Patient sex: M
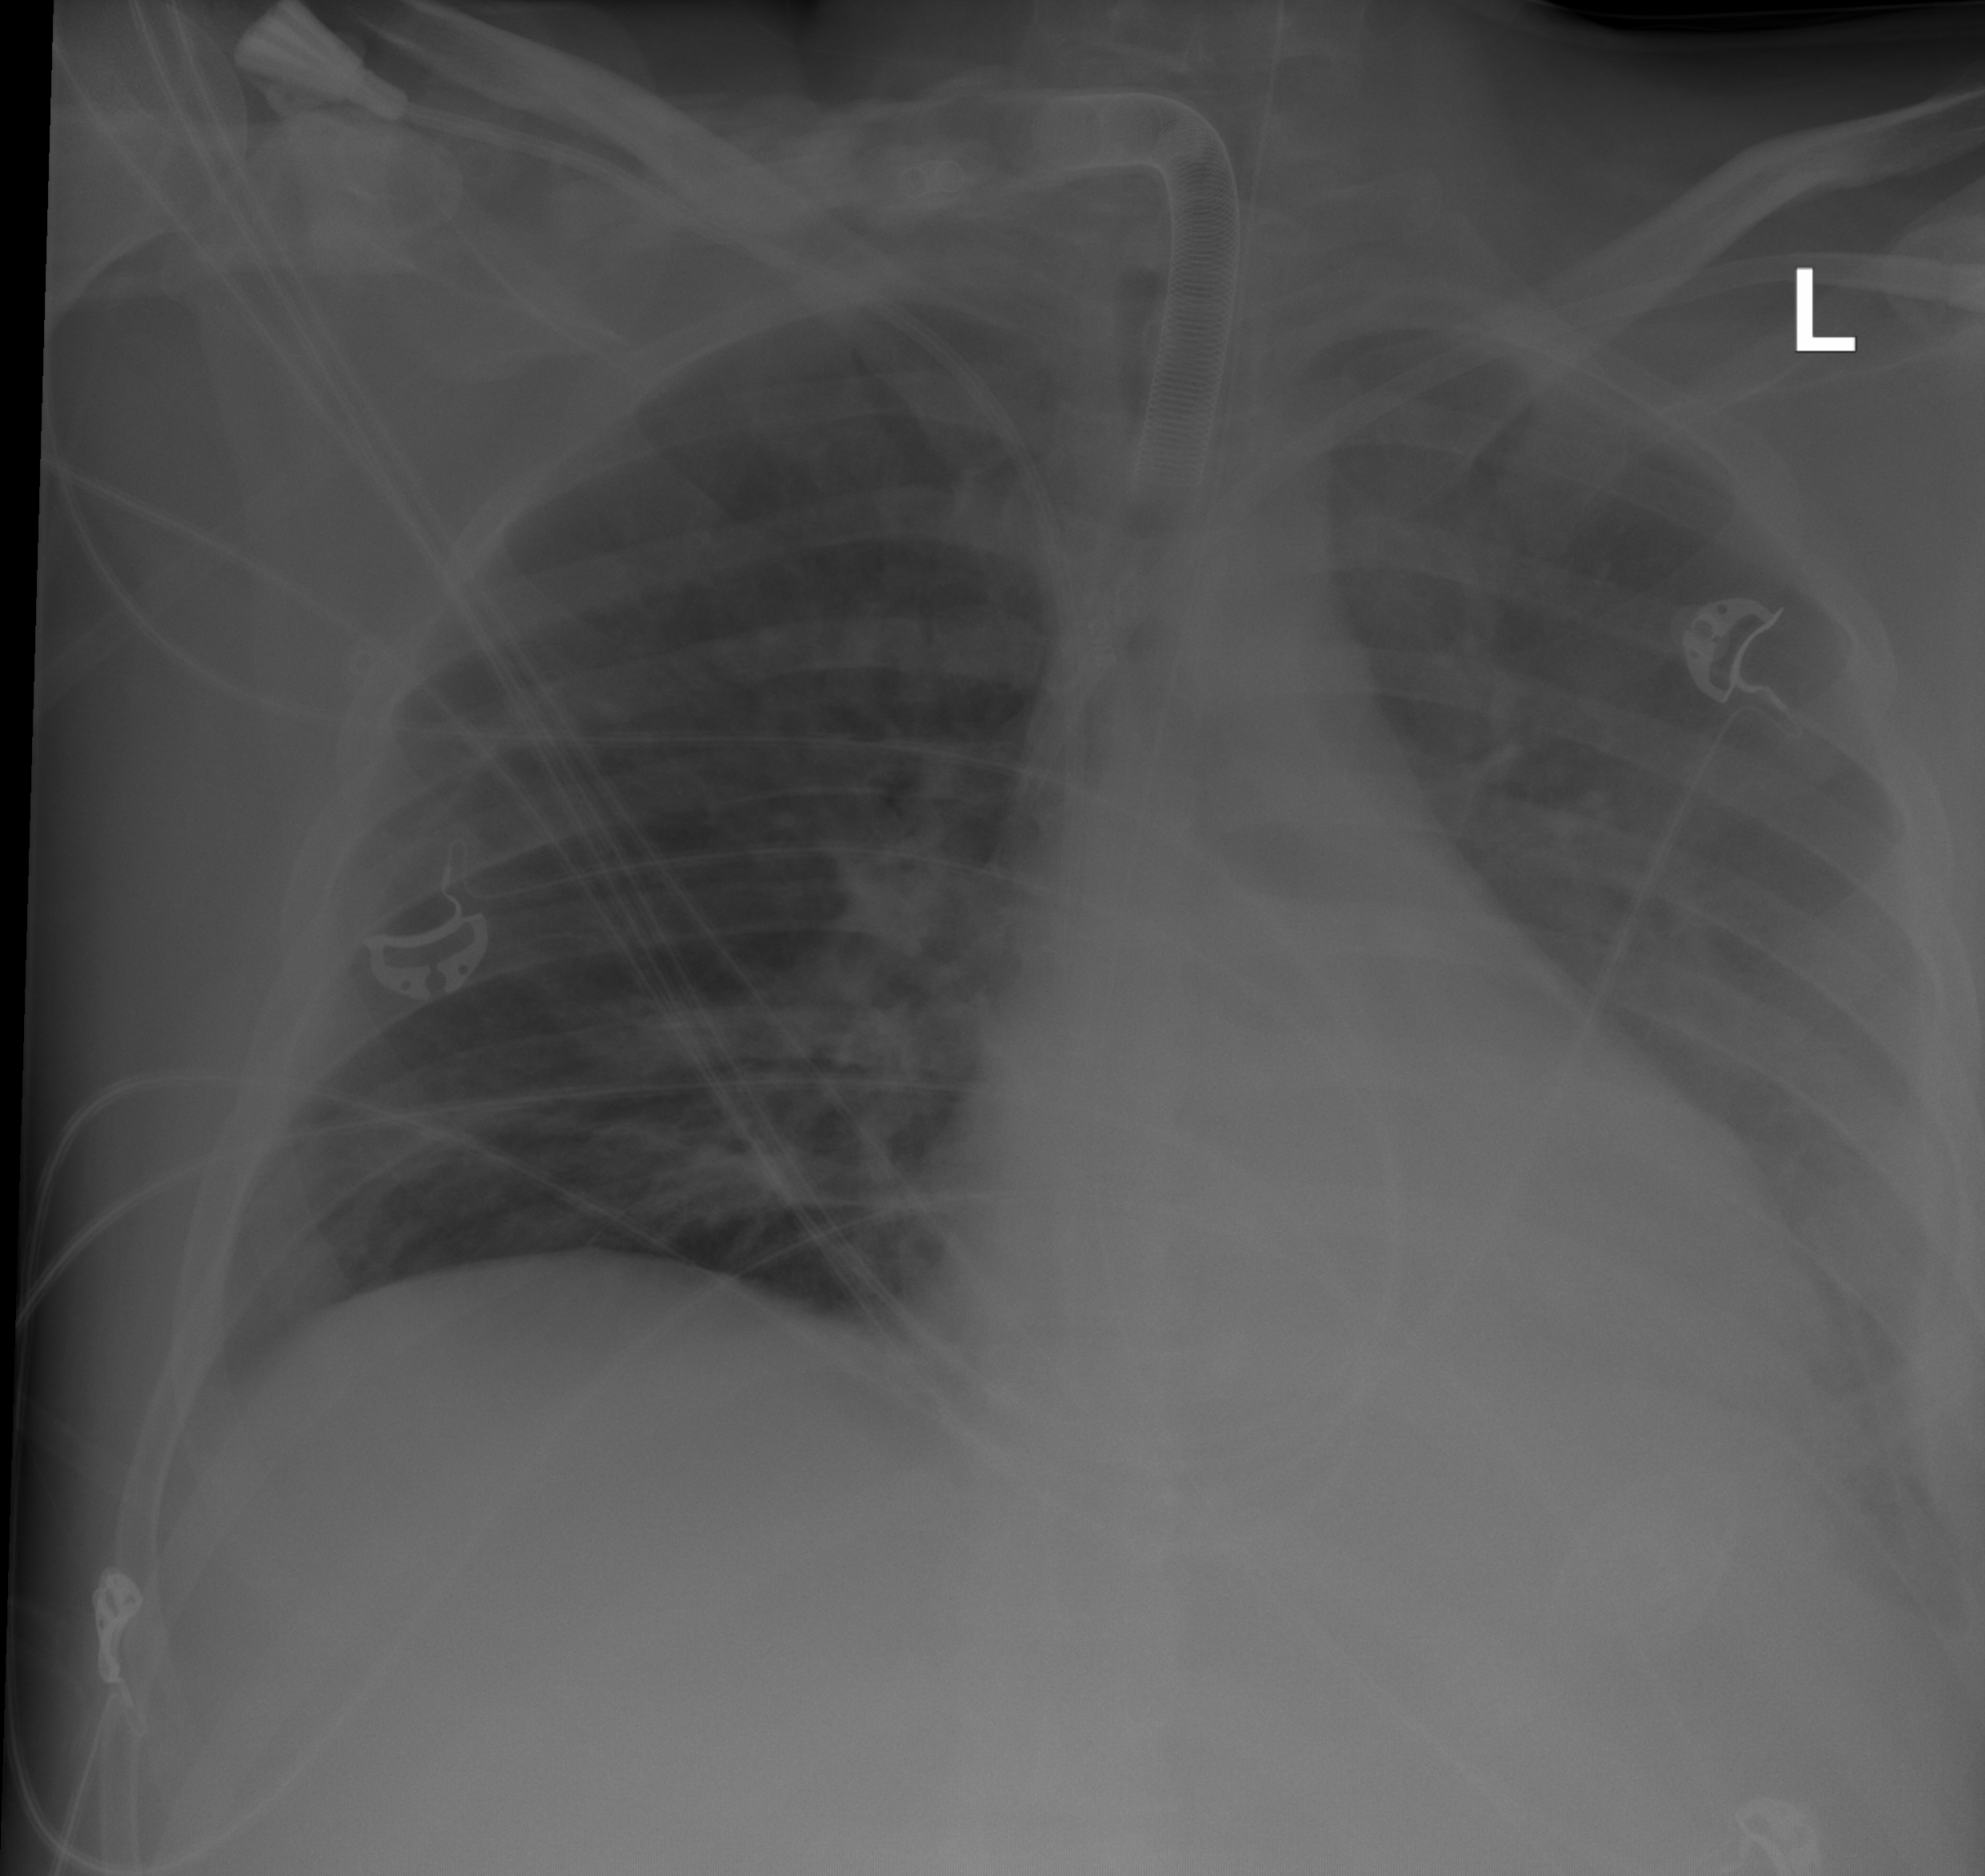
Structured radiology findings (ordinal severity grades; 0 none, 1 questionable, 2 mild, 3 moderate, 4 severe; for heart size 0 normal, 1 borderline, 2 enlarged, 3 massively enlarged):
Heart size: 0
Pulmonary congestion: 3
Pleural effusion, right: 0
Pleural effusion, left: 3
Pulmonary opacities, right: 2
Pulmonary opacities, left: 2
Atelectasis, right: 0
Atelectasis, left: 2